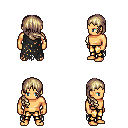
a pixel art fantasy rpg character, male body template, human, tanned skin, black tattered cape, gold greaves, white blonde right-swept hairstyle, four views (front, back, left, right), 2x2 character sprite sheet, small pixel art, hard edges, no anti-aliasing